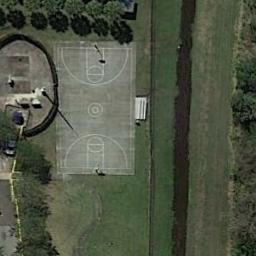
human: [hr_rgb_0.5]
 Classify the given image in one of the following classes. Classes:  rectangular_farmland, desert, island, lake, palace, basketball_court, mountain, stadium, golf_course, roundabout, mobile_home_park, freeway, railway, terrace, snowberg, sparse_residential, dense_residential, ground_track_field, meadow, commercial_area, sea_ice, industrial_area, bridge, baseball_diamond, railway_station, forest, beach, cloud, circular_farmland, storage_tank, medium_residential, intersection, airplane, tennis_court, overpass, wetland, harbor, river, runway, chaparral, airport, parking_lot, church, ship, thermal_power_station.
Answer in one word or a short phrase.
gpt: basketball_court